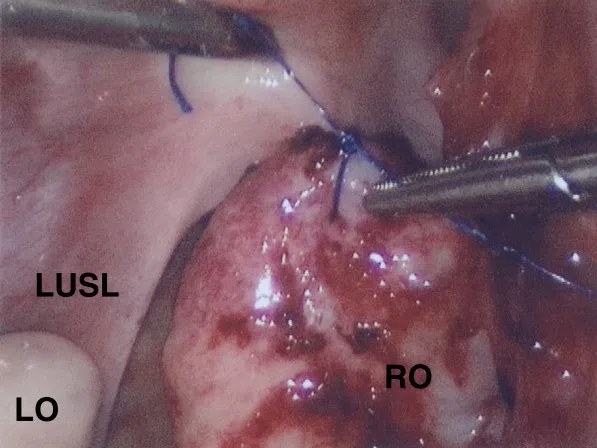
Laparoscopic right uterosacral ligament (USL) fixation/oophoropexy. RO: right ovary, UT: uterus, LUSL: left uterosacralligament.
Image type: medical_photograph (other_medical_photograph)